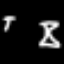
Label: hourglass